Question: I am animating a 'UICollectionViewCell' to shrink when tapped. The animation works, however it seems the text is moving to the left and the animating towards the center over the duration i've set (0.3 seconds in this case). I have tried a few variations of the animation procedure, but the situation remains.
Here is an example of the text issue:

And the code implementation:
'''
func collectionView(collectionView: UICollectionView, didHighlightItemAtIndexPath indexPath: NSIndexPath) {
var currentCell = collectionView.cellForItemAtIndexPath(indexPath) as UICollectionViewCell!
UIView.animateWithDuration(0.3, delay: 0, options: UIViewAnimationOptions.AllowUserInteraction, animations: {
currentCell.backgroundColor = self.categoryArray[indexPath.row].catColor
currentCell.frame.inset(dx: 5, dy: 5)
let imageView: UIImageView = currentCell.subviews[0] as UIImageView
let imageSize = currentCell.frame.height * 0.45
imageView.frame = CGRect(x: (currentCell.frame.width / 2) - (imageSize / 2), y:currentCell.frame.height * 0.15, width: imageSize, height: imageSize)
let textLabel:UILabel! = currentCell.subviews[2] as UILabel
textLabel.frame = CGRect(x: 0, y: currentCell.frame.height * 0.30, width: currentCell.frame.width, height: currentCell.frame.height)
let bottomBorder: UIView = currentCell.subviews[1] as UIView
bottomBorder.frame = CGRectMake(0, currentCell.frame.height - 1.0, currentCell.frame.width, 5)
}, completion: nil)
}
'''
Ideally I would like the text to resize and stay centered the whole time, instead of "floating" to the left and then move towards the centre
...so many smiley faces...
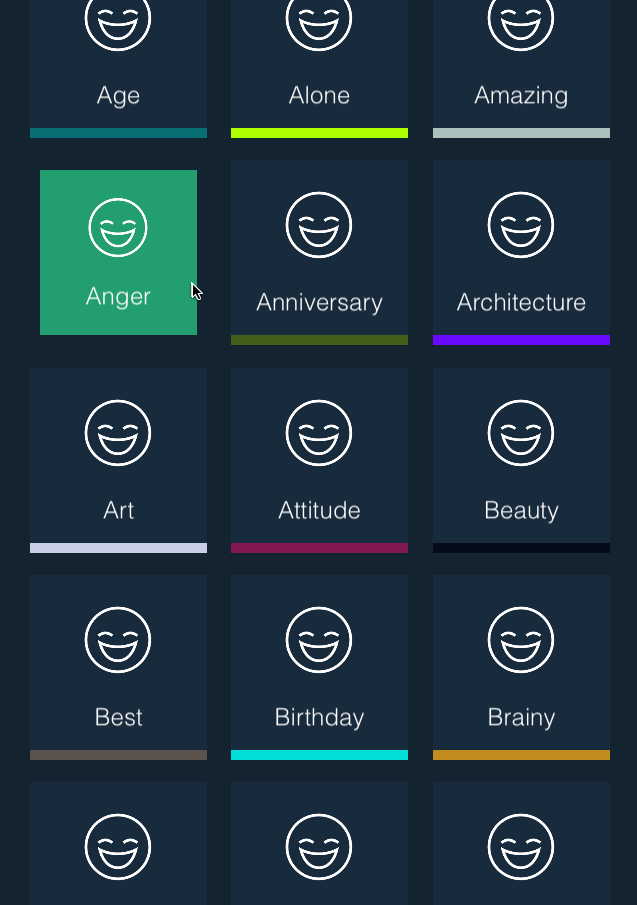
Answer: I think this would work best by using a CGAffineTransformMakeScale() to change the size of the cell. As far as I know, there's no other way to scale the text in a label in an animated way.
'''
override func collectionView(collectionView: UICollectionView, didHighlightItemAtIndexPath indexPath: NSIndexPath) {
var currentCell = collectionView.cellForItemAtIndexPath(indexPath) as UICollectionViewCell!
UIView.animateWithDuration(0.3, animations: { () -> Void in
currentCell.contentView.backgroundColor = self.categoryArray[indexPath.row].catColor
currentCell.transform = CGAffineTransformMakeScale(0.8, 0.8)
})
}
'''